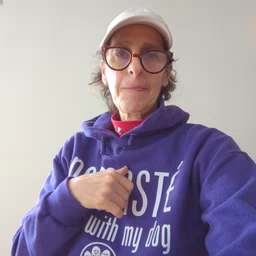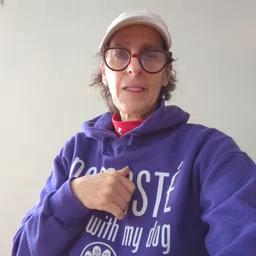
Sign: finish